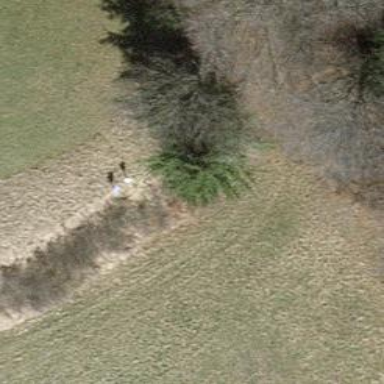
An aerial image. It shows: Grassy track with grade 5 track type.